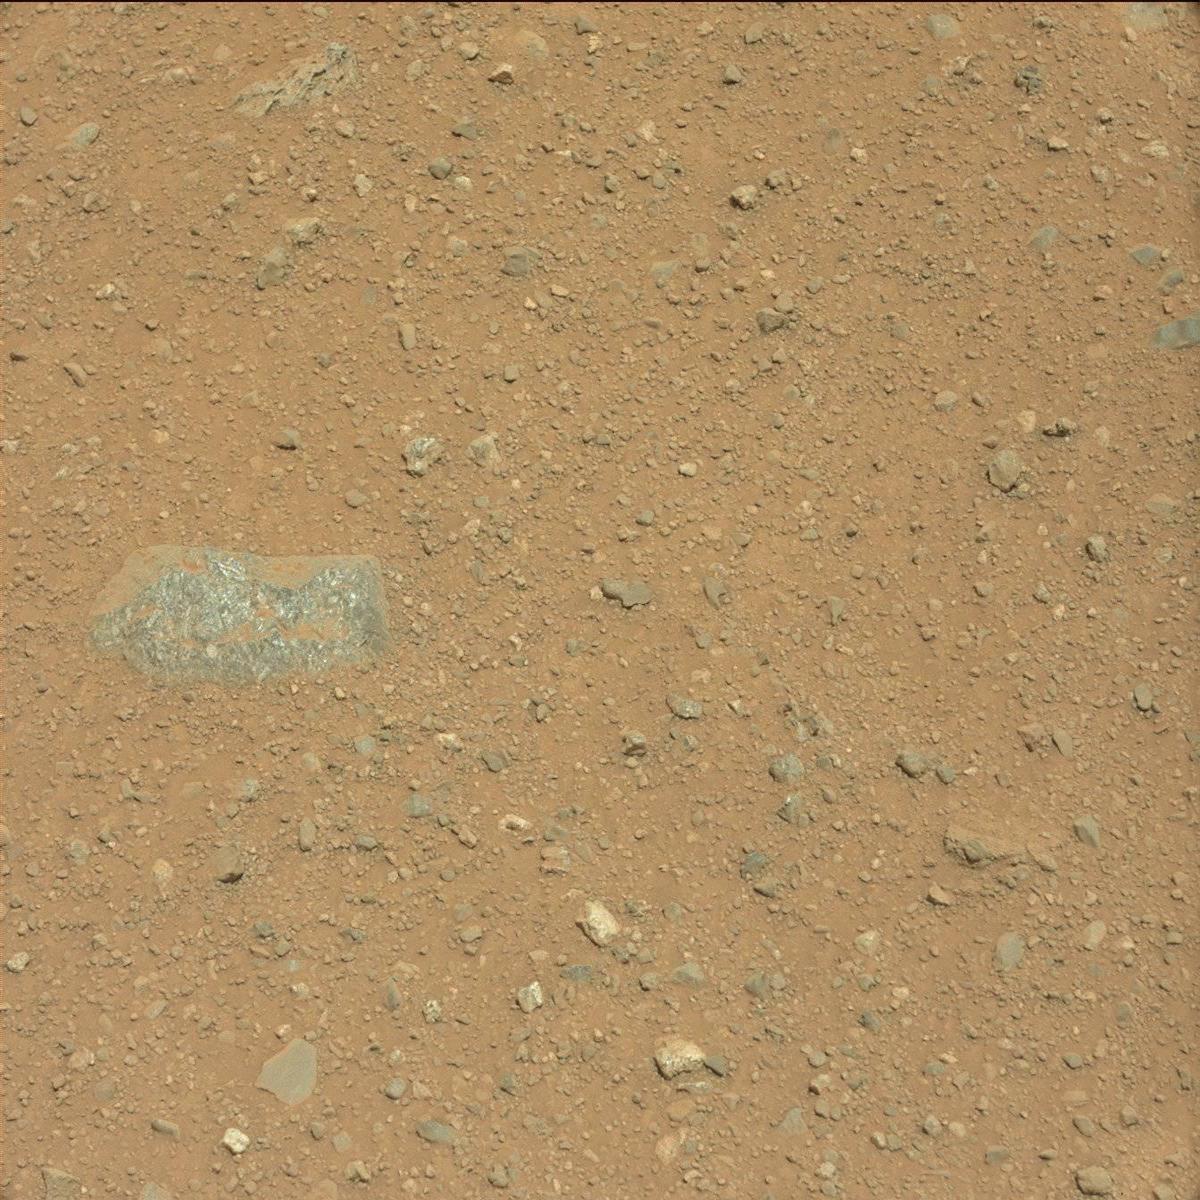
Terrain classes present: Bedrock, Sand / Soil